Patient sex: F
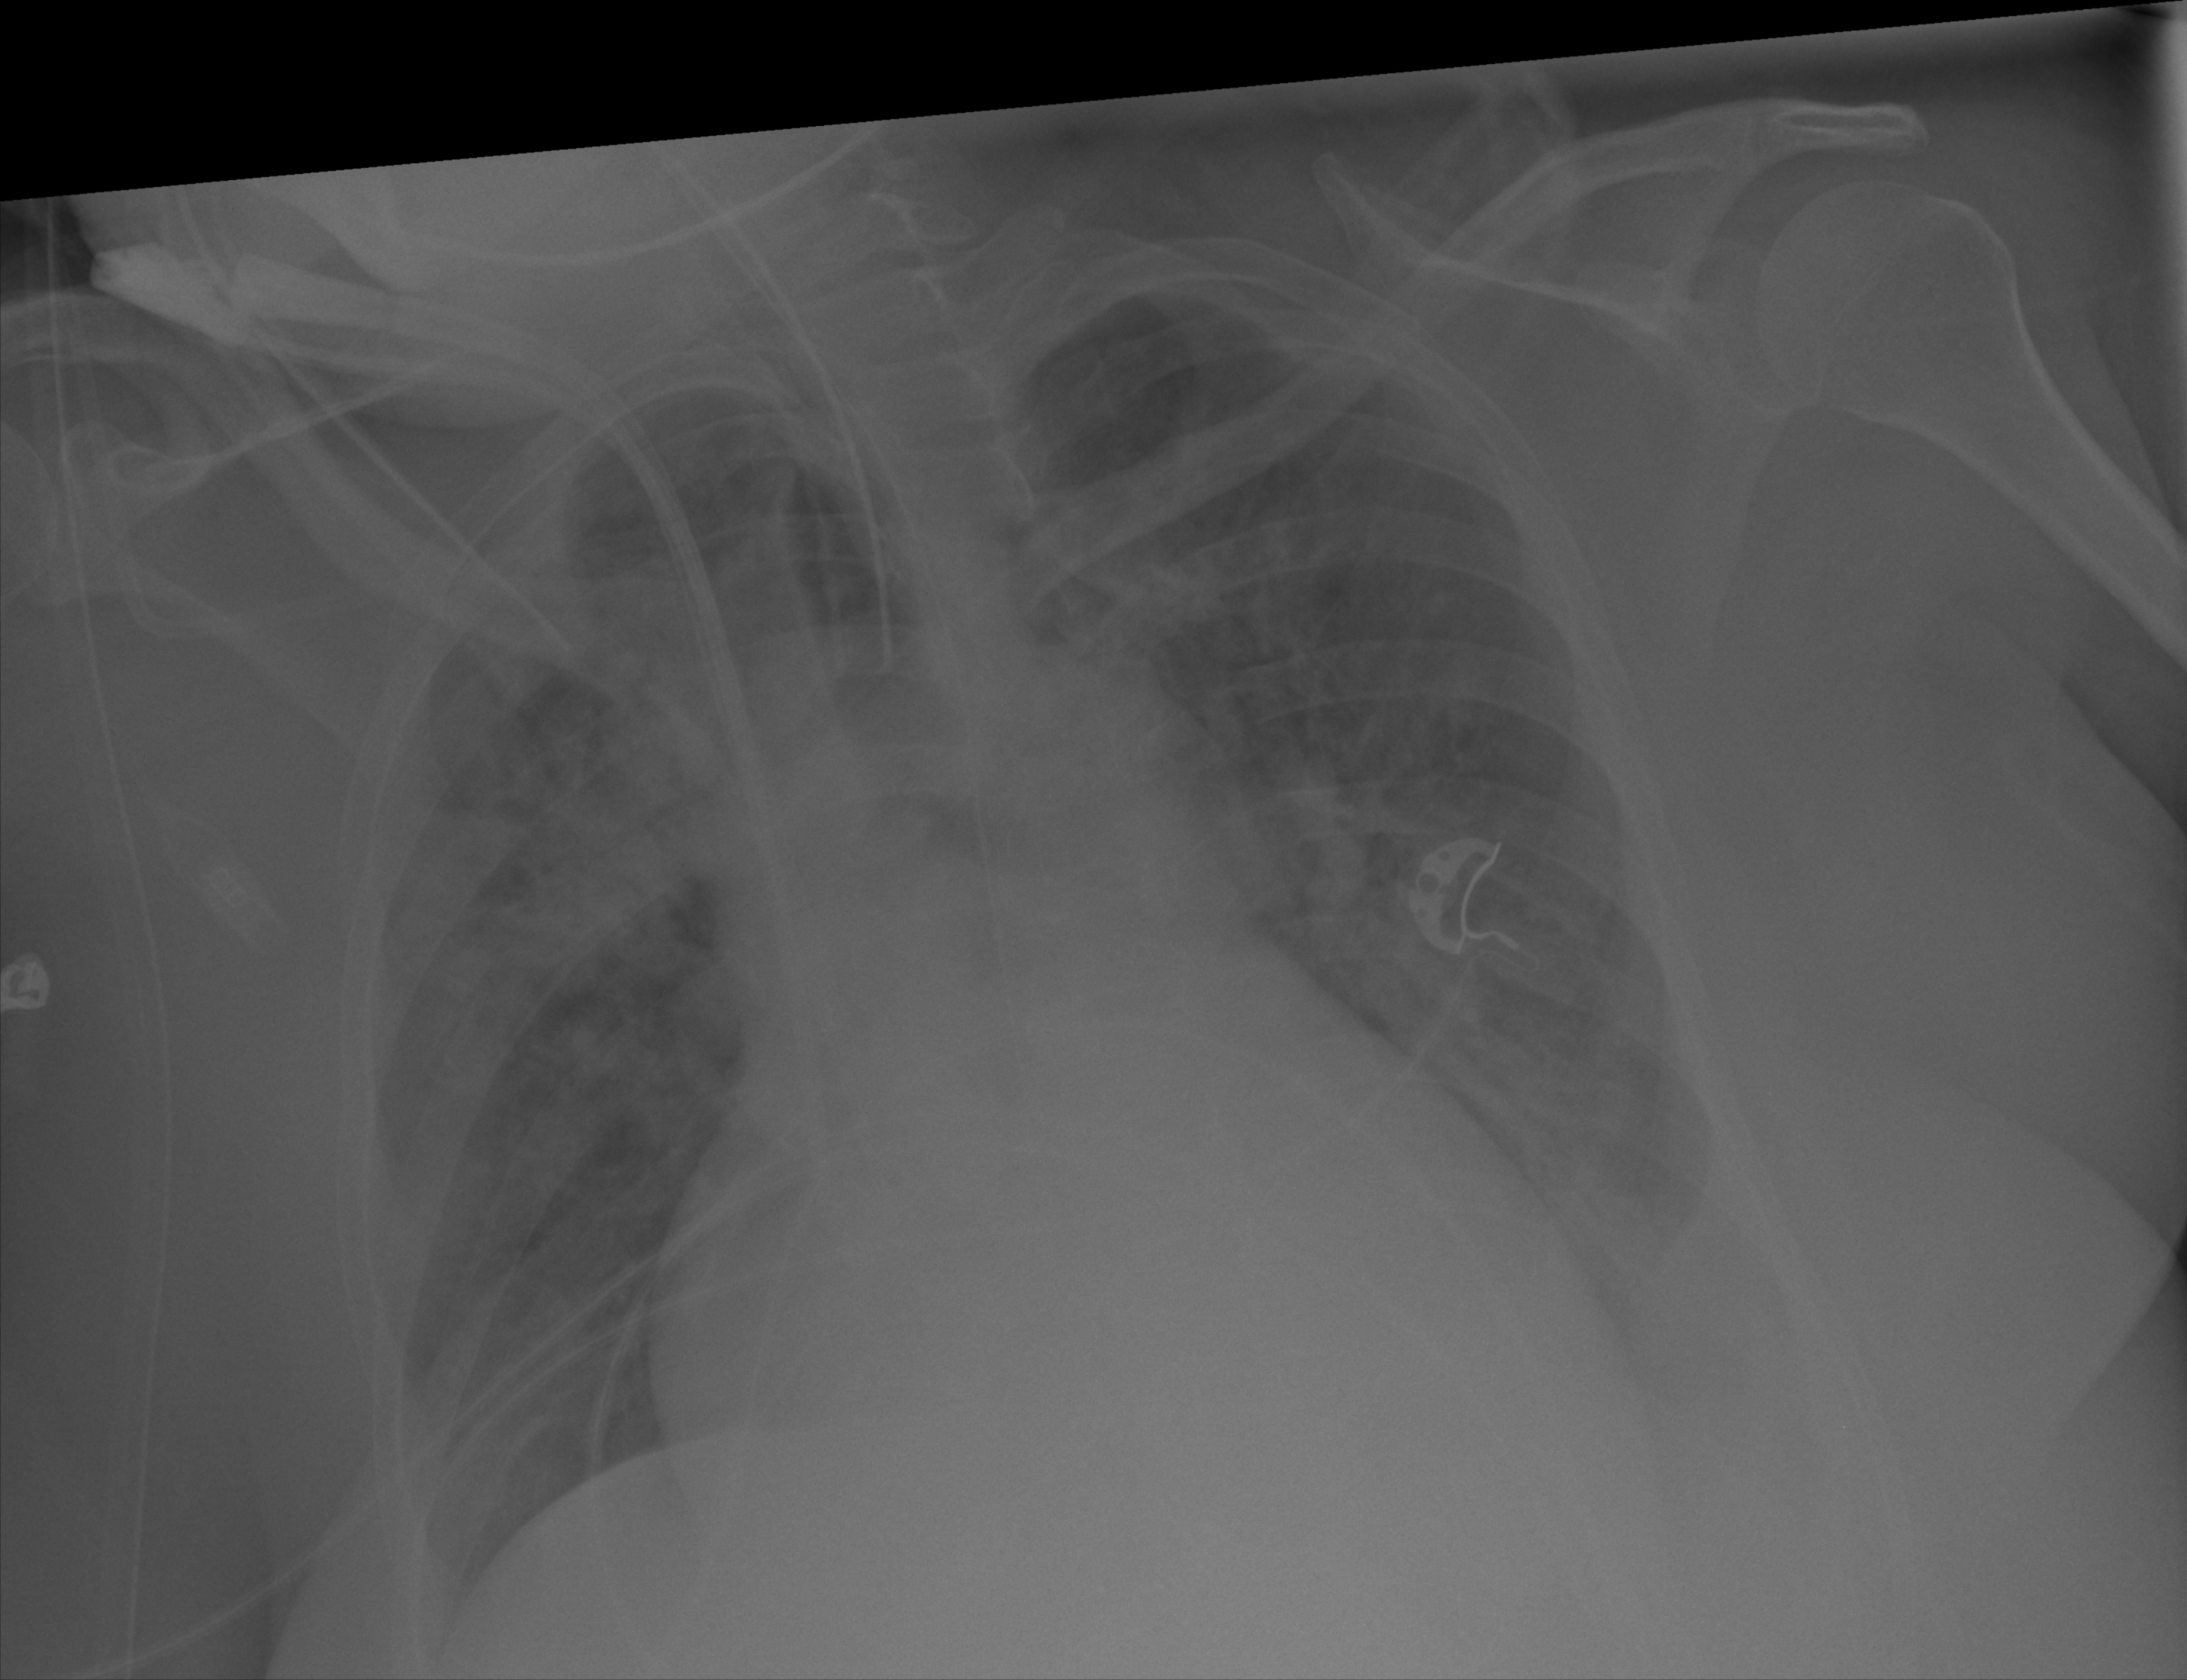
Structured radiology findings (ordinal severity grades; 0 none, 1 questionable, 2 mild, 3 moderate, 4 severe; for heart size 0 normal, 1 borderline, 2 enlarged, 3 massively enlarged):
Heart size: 2
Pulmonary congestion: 3
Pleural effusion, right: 2
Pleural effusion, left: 2
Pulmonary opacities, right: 3
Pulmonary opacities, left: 3
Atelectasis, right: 2
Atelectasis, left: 2